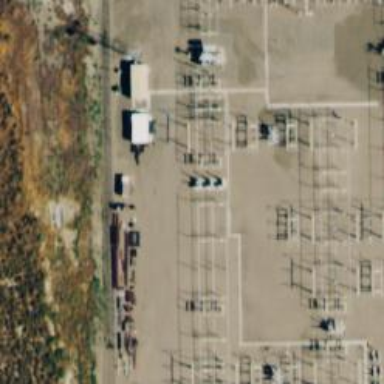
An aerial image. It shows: Switch for power supply.